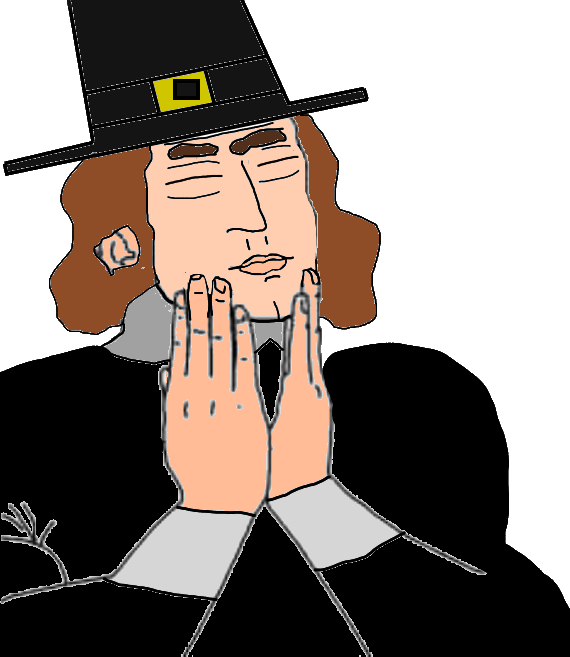
Label: 5_Feels_Good